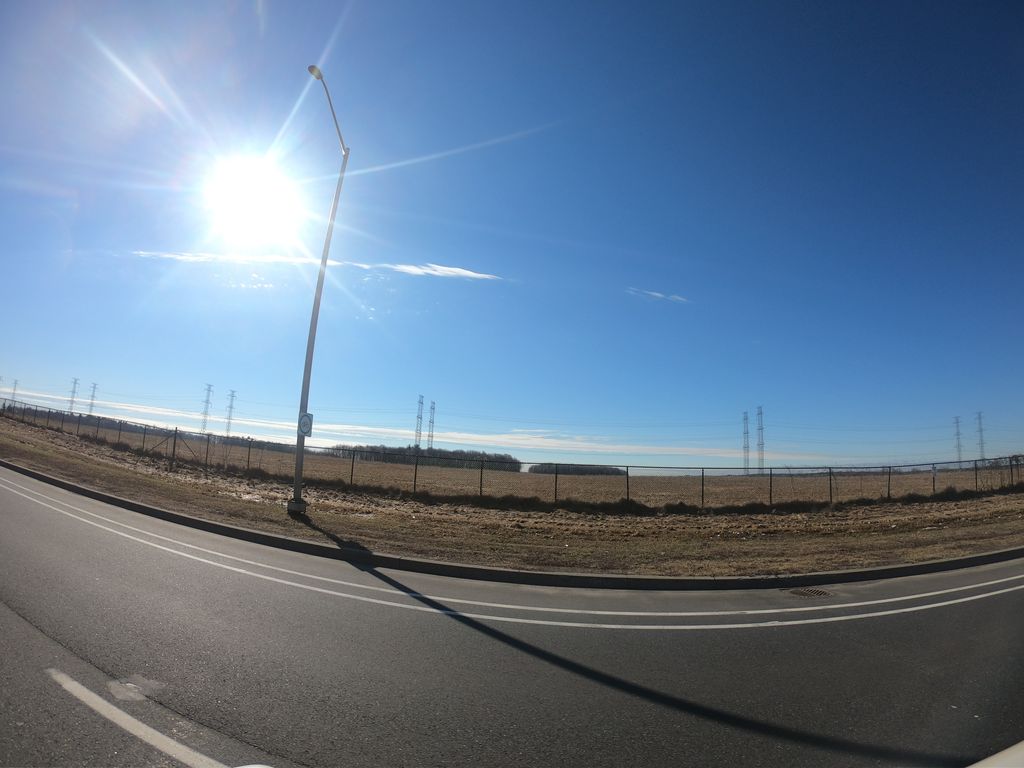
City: ottawa-gatineau